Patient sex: F
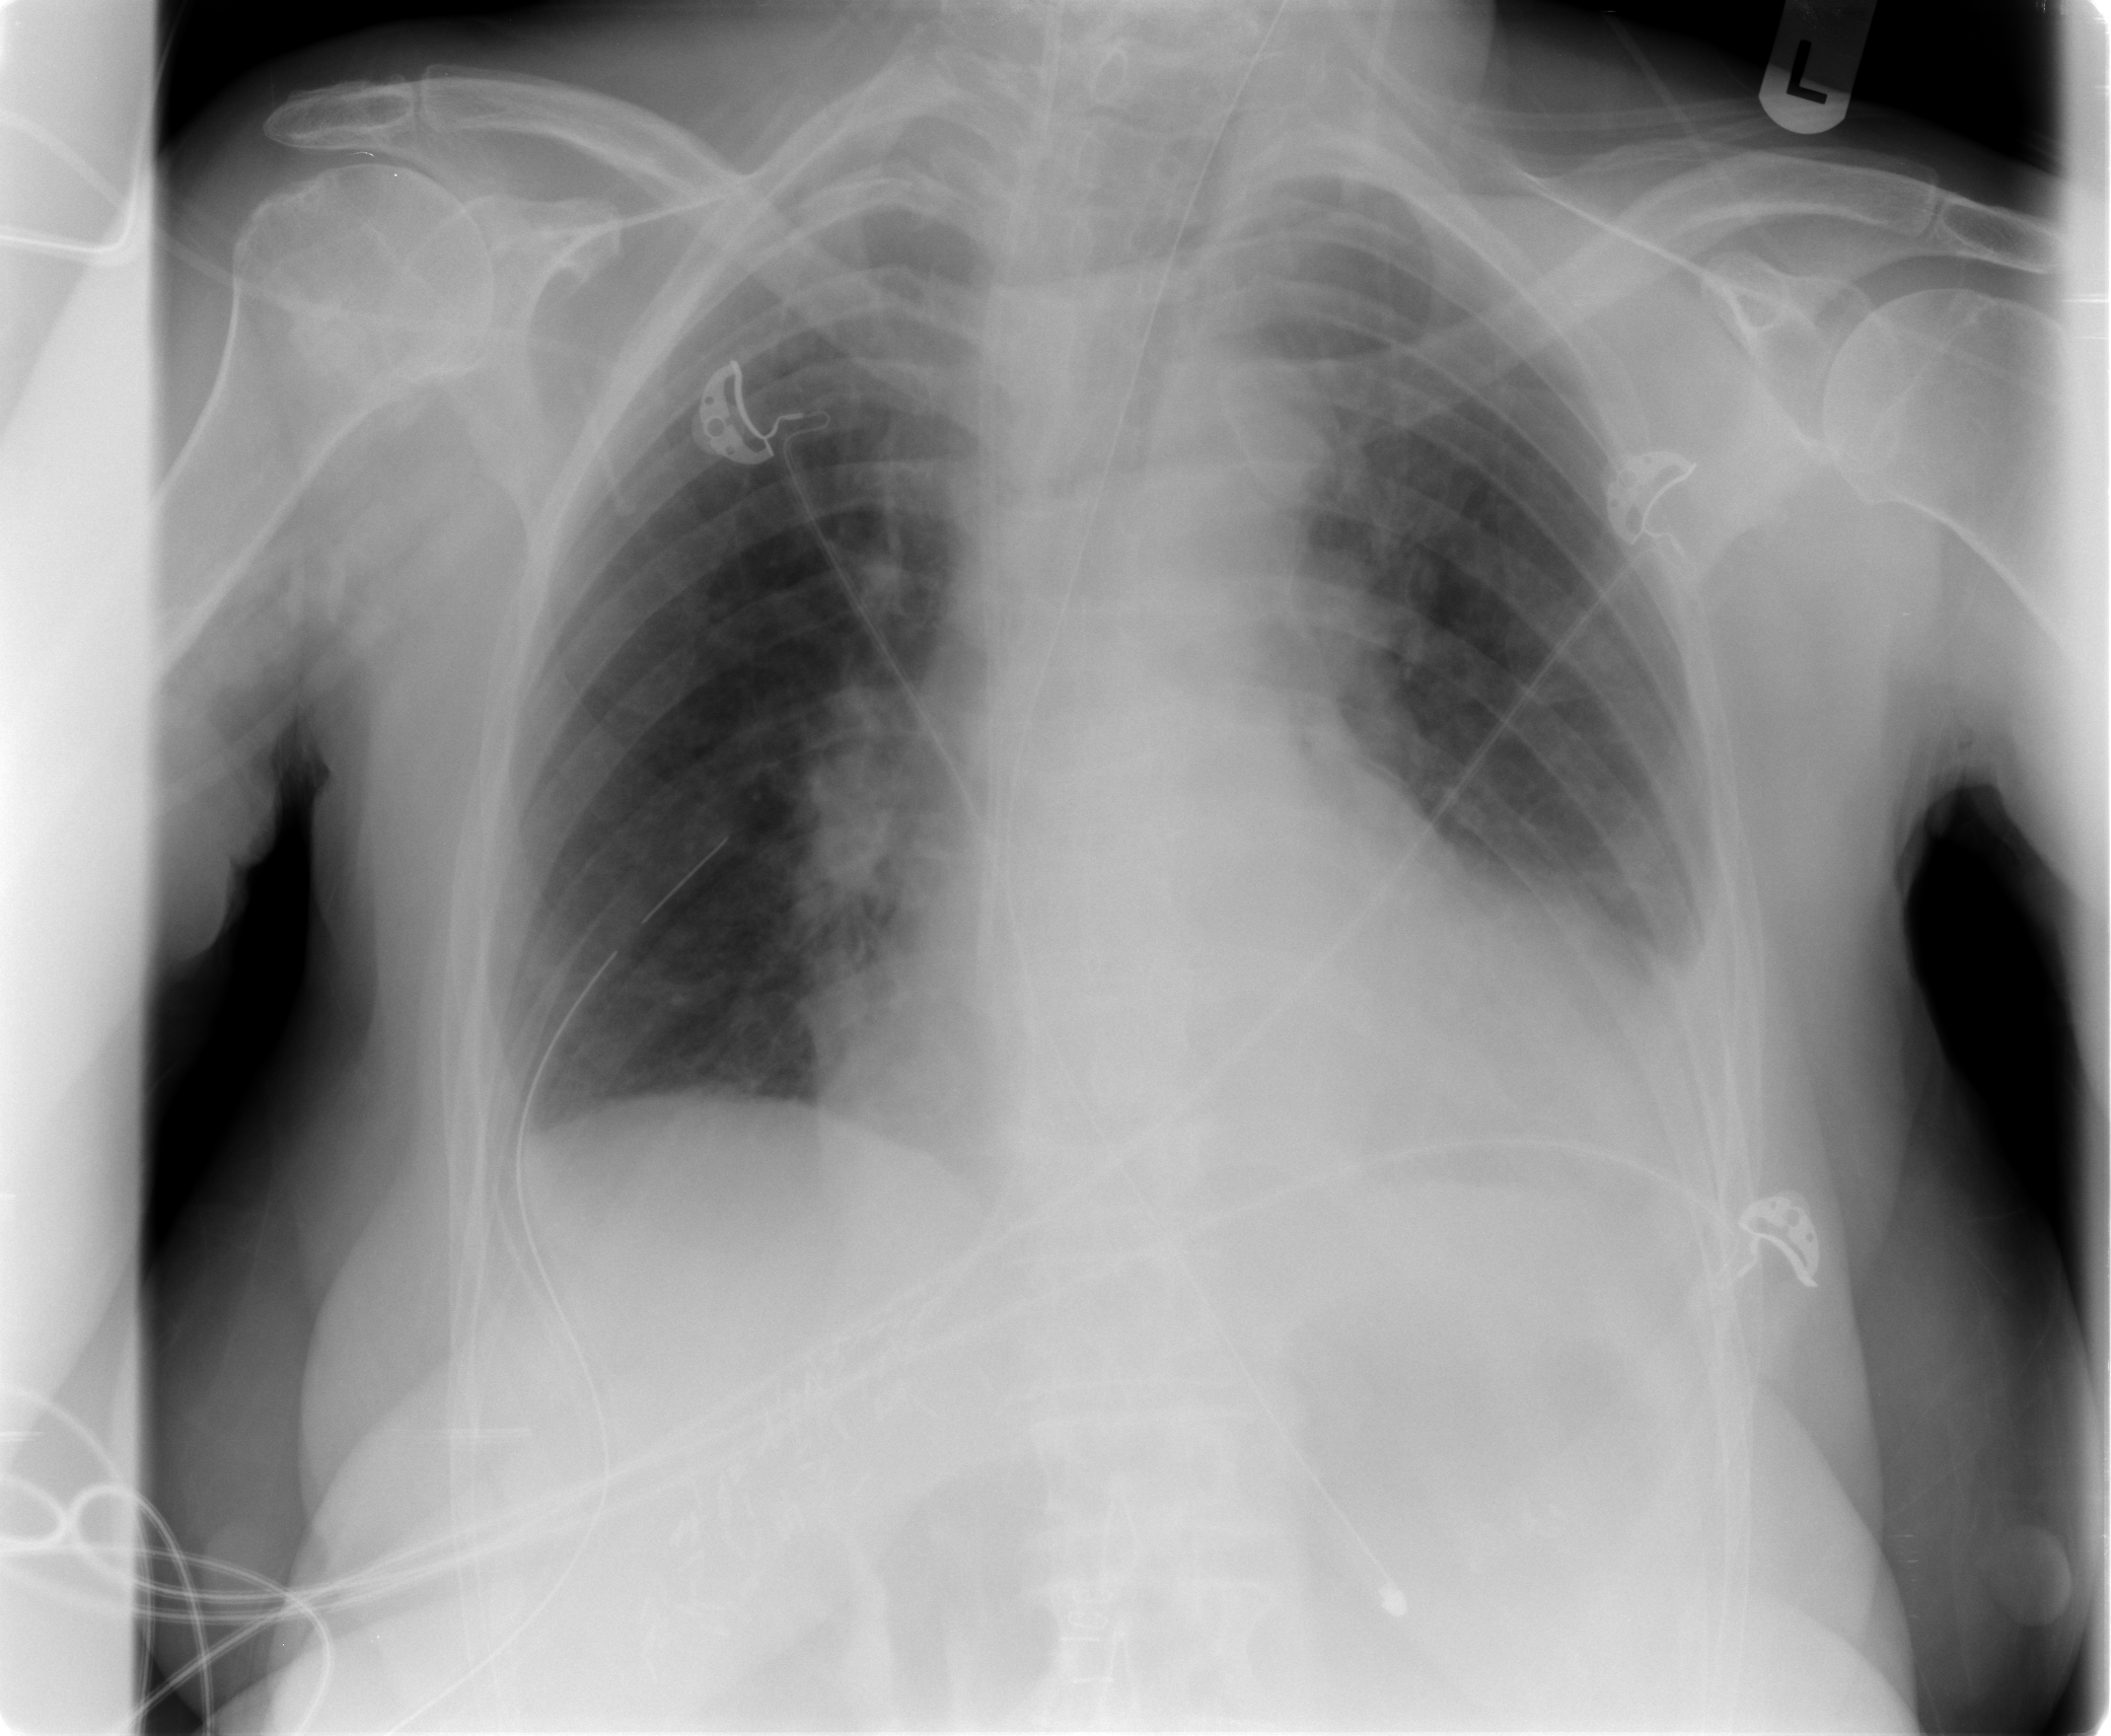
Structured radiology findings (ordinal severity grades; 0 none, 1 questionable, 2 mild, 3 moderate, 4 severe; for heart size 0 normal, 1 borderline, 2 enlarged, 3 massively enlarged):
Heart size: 2
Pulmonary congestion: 2
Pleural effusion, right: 0
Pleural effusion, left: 2
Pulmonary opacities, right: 0
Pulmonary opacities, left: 0
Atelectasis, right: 0
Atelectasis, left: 2